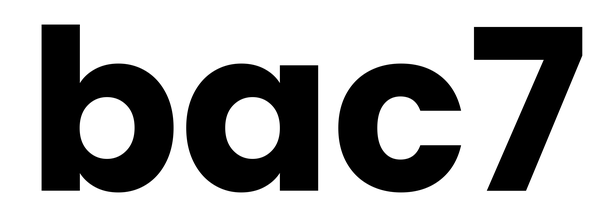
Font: Poppins-Bold